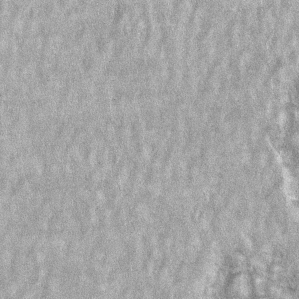
Label: frost